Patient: sex M, age 52
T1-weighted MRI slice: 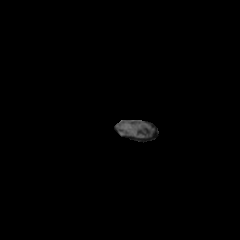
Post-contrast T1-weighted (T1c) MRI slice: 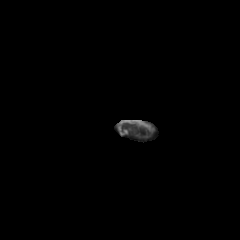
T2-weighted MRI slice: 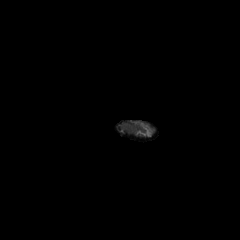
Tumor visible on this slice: no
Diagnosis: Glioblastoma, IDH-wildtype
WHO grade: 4